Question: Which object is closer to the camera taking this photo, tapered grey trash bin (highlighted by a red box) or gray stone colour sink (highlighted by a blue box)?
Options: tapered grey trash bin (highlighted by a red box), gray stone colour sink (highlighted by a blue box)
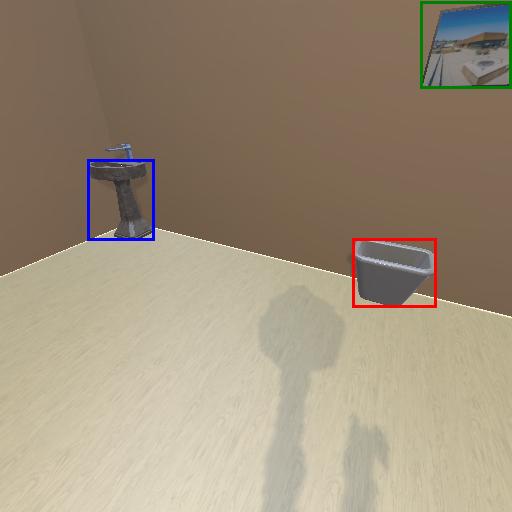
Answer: tapered grey trash bin (highlighted by a red box)